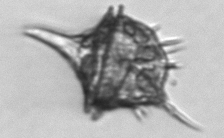
Label: Amylax